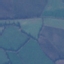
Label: Pasture